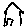
Label: house